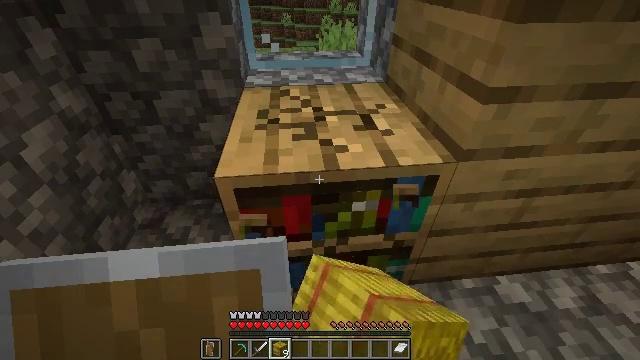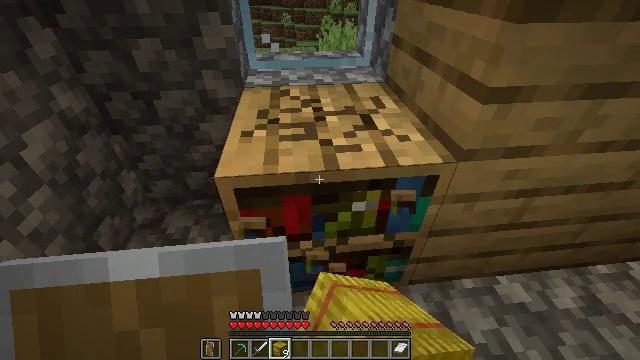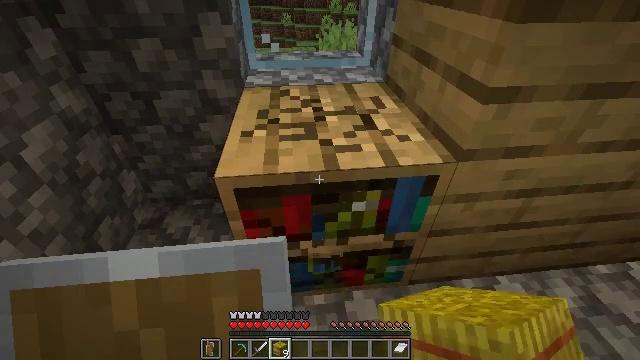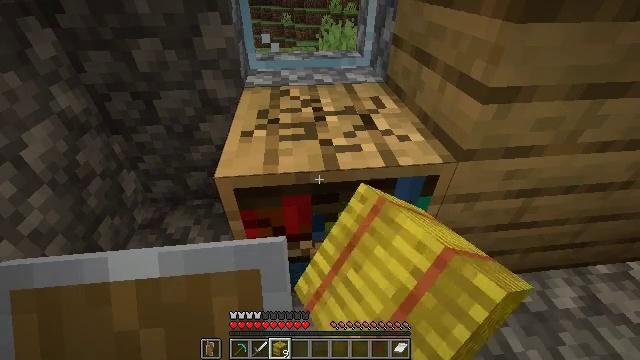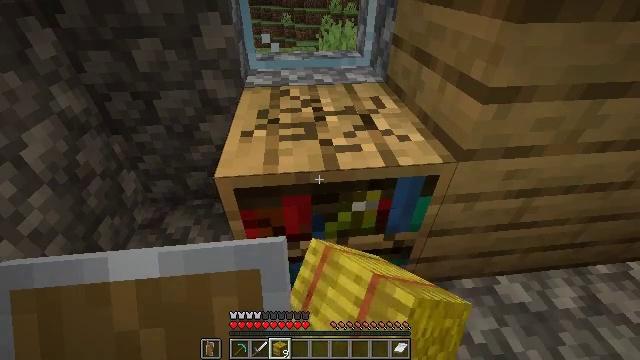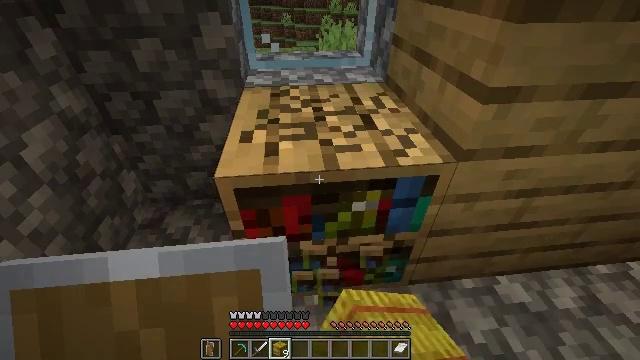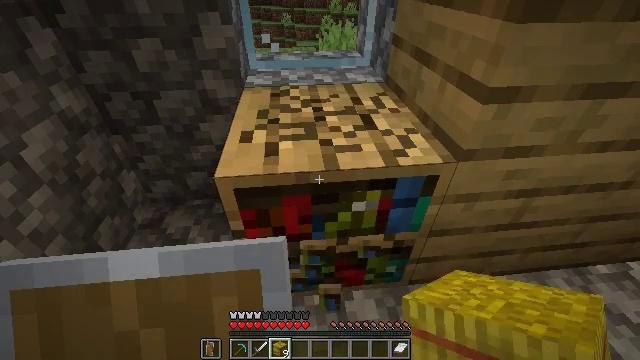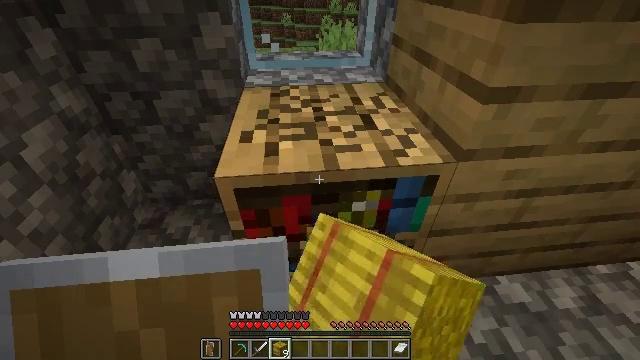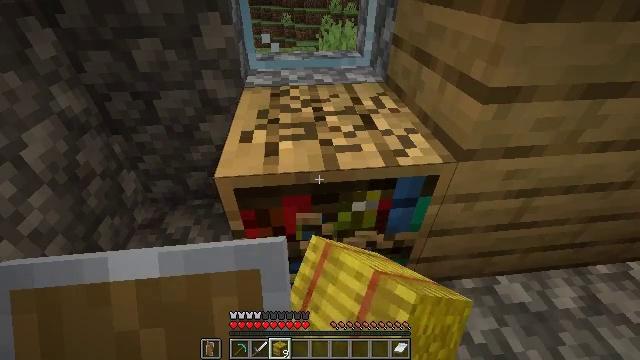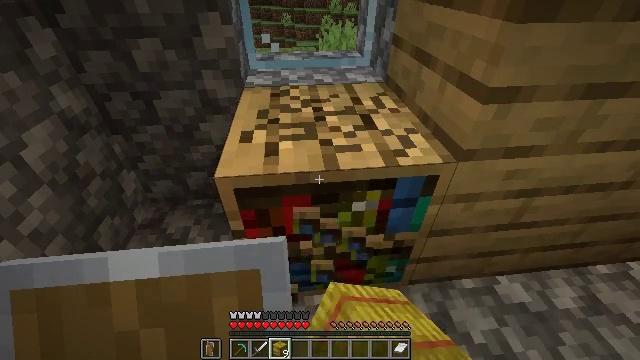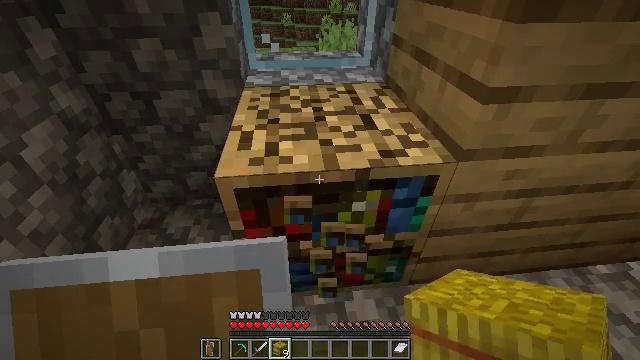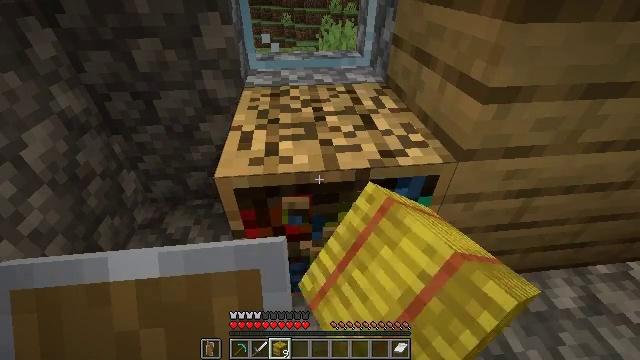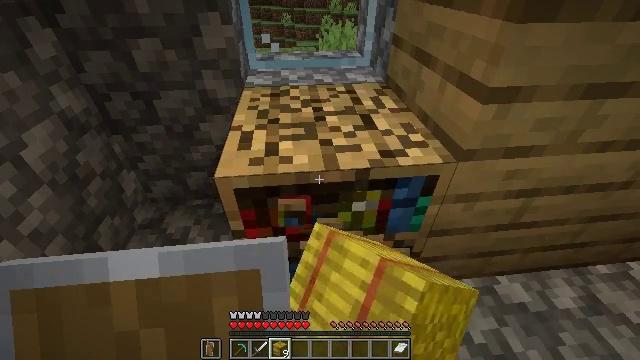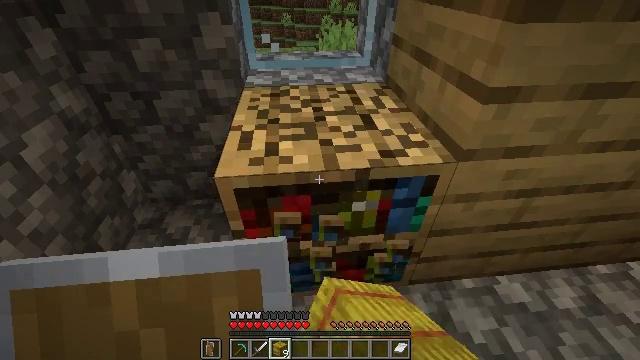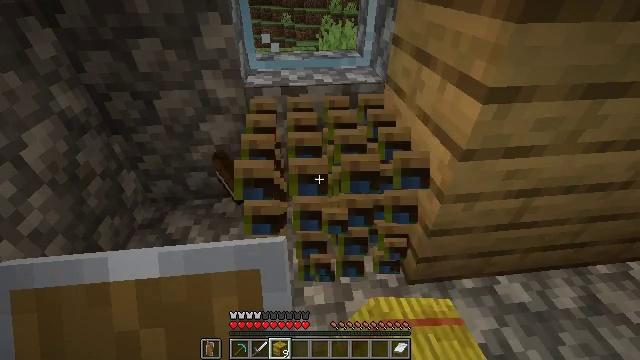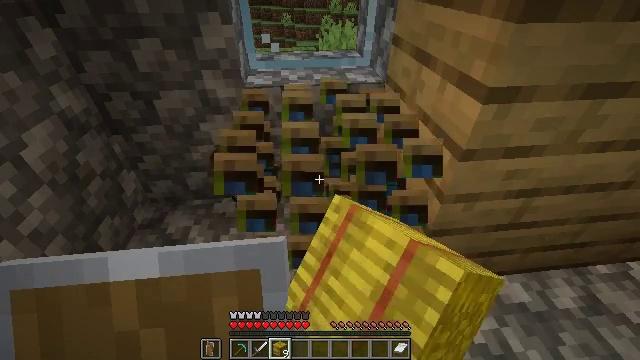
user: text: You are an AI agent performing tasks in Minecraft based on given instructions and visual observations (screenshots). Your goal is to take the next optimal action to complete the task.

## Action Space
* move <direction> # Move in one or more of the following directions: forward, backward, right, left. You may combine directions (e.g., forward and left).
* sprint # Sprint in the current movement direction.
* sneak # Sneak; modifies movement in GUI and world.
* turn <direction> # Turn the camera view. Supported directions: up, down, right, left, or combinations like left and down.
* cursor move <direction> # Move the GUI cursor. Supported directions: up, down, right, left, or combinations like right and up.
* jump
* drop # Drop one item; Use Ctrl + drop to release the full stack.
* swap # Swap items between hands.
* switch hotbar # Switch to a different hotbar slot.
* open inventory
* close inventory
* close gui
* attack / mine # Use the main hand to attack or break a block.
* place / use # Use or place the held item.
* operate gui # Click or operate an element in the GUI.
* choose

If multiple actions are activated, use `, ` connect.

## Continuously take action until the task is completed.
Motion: motion action
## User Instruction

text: Collect books by breaking the bookshelf.
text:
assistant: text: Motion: attack / mine
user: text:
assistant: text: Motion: attack / mine
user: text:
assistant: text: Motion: attack / mine
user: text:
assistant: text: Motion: attack / mine
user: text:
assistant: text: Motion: attack / mine
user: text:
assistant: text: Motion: attack / mine
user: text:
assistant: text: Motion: attack / mine
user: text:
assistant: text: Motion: attack / mine
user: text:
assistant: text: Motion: attack / mine
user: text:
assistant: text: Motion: attack / mine
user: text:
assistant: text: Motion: attack / mine
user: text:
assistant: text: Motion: attack / mine
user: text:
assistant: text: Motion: attack / mine
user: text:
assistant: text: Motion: attack / mine
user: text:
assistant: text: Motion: attack / mine
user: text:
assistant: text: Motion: attack / mine
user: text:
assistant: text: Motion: attack / mine
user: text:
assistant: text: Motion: attack / mine
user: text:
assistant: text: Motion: attack / mine